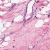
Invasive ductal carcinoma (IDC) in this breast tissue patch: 0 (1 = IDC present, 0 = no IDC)